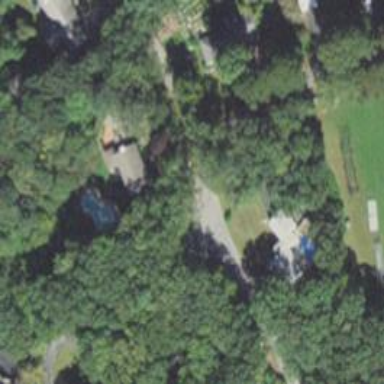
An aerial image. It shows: Residential driveway designated as service road.